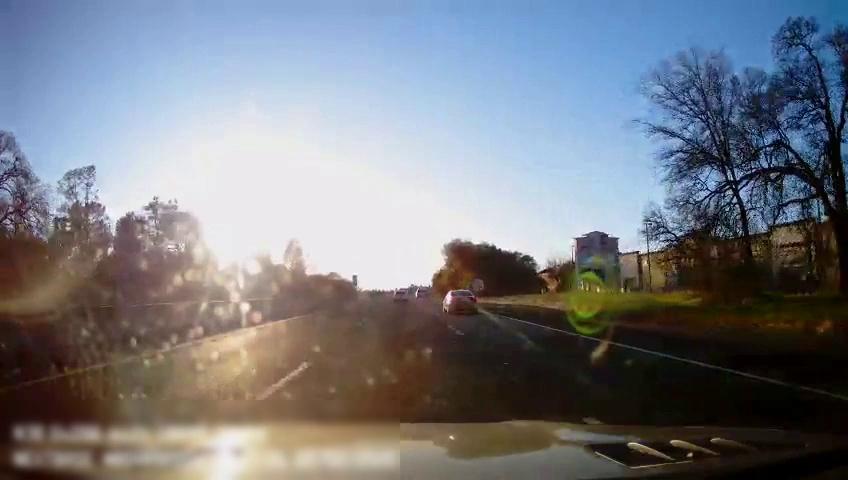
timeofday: Day
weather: Cloudy
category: Drivable Space
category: Vehicles | Car
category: Vehicles | Car
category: Vehicles | SUV
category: Lanes | Alternate Lane
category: Lanes | Current Lane
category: Lanes | Current Lane
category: Lanes | Alternate Lane
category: Traffic | Signs